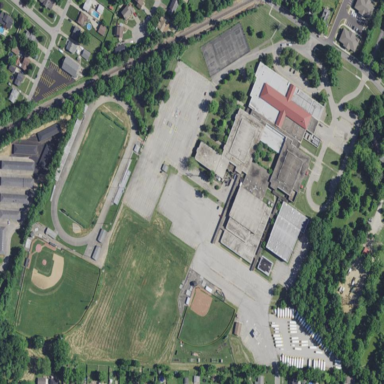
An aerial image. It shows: School.